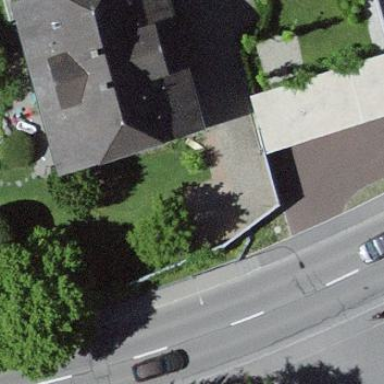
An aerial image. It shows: Residential building.